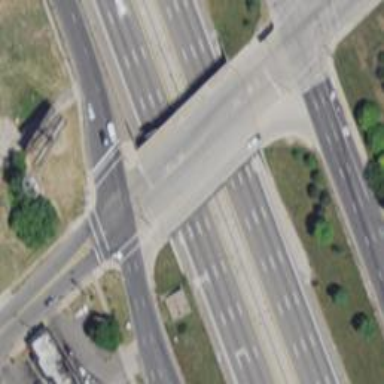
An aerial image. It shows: Tertiary link road with bridge.